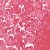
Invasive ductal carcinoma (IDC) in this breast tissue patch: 0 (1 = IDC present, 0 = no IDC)